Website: walmart
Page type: payment
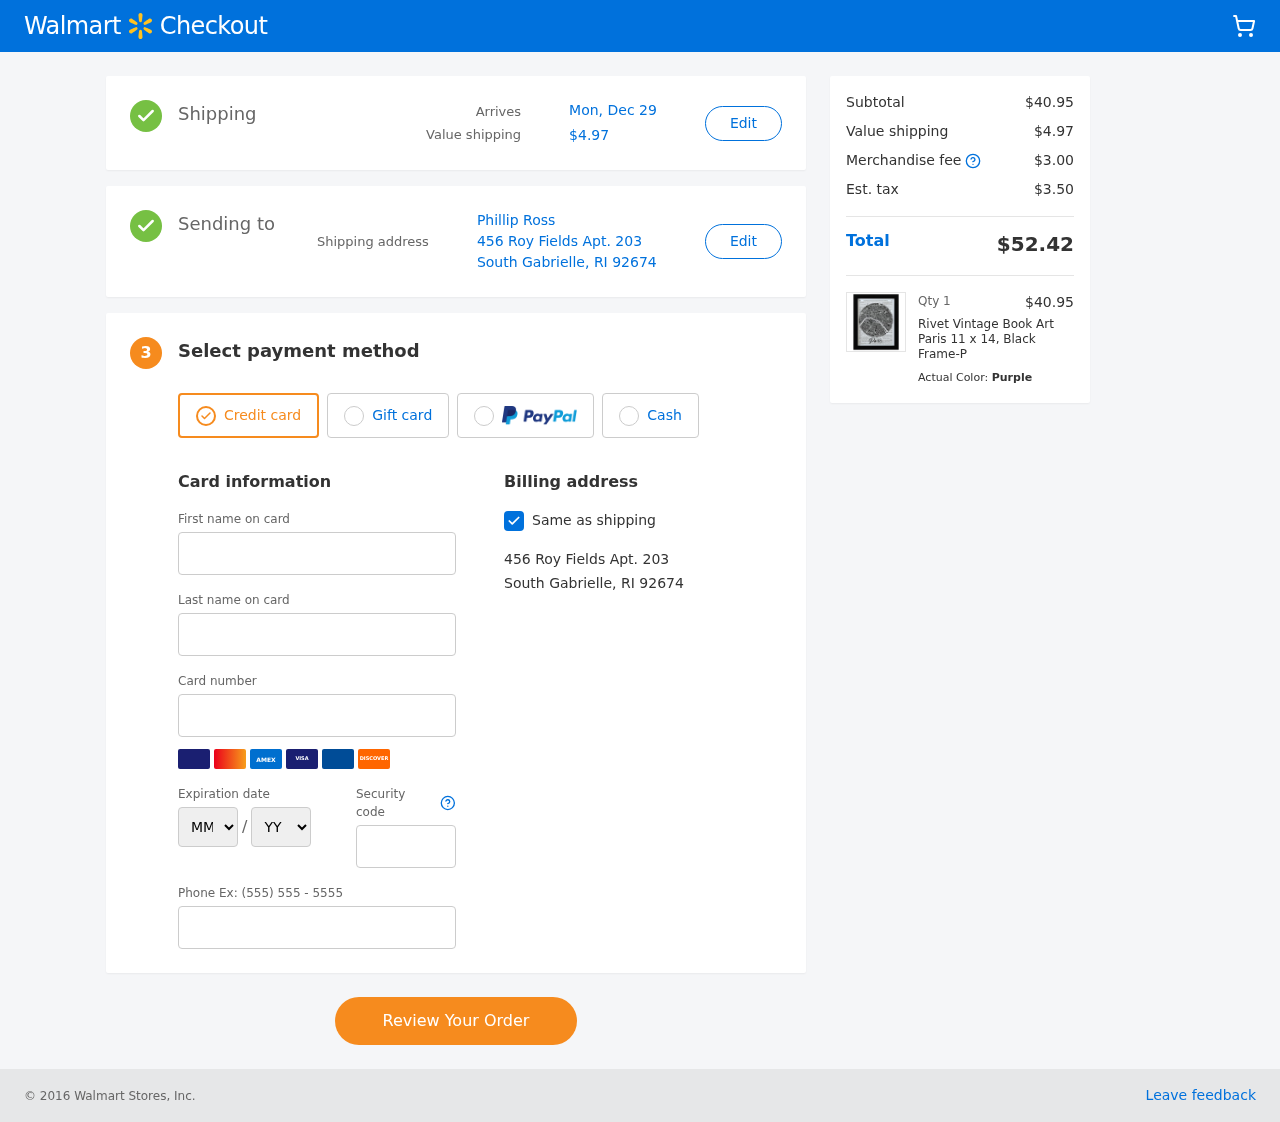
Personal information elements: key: PII_CARD_EXPIRY_MONTH
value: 04
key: PII_CARD_EXPIRY_YEAR
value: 30
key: PII_CITY_STATE_ZIP
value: South Gabrielle, RI 92674
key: PII_FULLNAME
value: Phillip Ross
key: PII_STREET
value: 456 Roy Fields Apt. 203
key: PII_FIRSTNAME
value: Phillip
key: PII_LASTNAME
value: Ross
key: PII_CARD_NUMBER
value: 5224 6675 7202 9002
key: PII_CARD_CVV
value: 566
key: PII_PHONE
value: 5423118710
Product elements: key: PRODUCT1_NAME
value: Rivet Vintage Book Art Paris 11 x 14, Black Frame-P
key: PRODUCT1_PRICE
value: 40.95
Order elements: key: ORDER_DELIVERY_DATE
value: Mon, Dec 29
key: ORDER_SHIPPING_COST
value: $4.97
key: ORDER_SUBTOTAL
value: $40.95
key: ORDER_MERCHANDISE_FEE
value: $3.00
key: ORDER_TAX
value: $3.50
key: ORDER_TOTAL
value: $52.42
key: ORDER_NUM_ITEMS
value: Qty 1